Question: I have a 2D array that is 30 across, 20 down. However, the viewport only paints 15 across and 10 down. I had a game like that originally and I've been trying to achieve something like this:

Here's my fiddle: <URL>
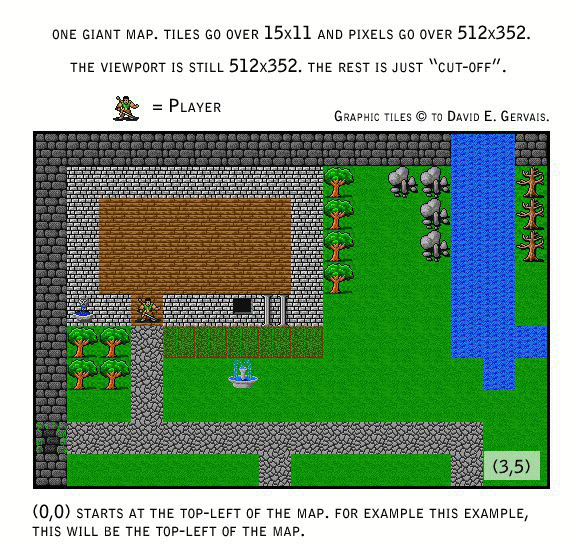
Answer: Here I've made a rudimentary viewport for you:
<URL>
You have to keep track of the viewport X and Y (vX, vY) that represent where you are in the world at large. I also kept the viewport width and height as vars instead of hard coding them in.
You can use the arrow keys to change the viewport X and Y which will scroll the map, drawing only the correct tiles.
Hope that helps! Let me know if you have any questions!
example of viewport moving with player: <URL>
'''
var canvas, context, board, imageObj, tiles, board, display;
var NUM_OF_TILES = 2;
// viewport
var vX = 0,
vY = 0,
vWidth = 15,
vHeight = 10;
var playerX = 0,
playerY = 0;
var worldWidth = 29,
worldHeight = 19;
function loadMap(map) {
if (map == 1) {
return [[0, 0, 0, 0, 0, 0, 0, 0, 0, 0, 0, 0, 0, 0, 0, 0, 0, 0, 0, 0, 0, 0, 0, 0, 0, 0, 0, 0, 0, 0], [0, 1, 1, 1, 1, 1, 1, 1, 1, 1, 1, 1, 1, 1, 1, 1, 1, 1, 1, 1, 1, 1, 1, 1, 1, 1, 1, 1, 1, 0], [0, 1, 1, 1, 1, 1, 1, 1, 1, 1, 1, 1, 1, 1, 1, 1, 1, 1, 1, 1, 1, 1, 1, 1, 1, 1, 1, 1, 1, 0], [0, 1, 1, 2, 1, 1, 1, 1, 1, 1, 1, 1, 2, 2, 2, 2, 2, 2, 2, 2, 2, 2, 2, 2, 2, 1, 1, 1, 1, 0], [0, 1, 1, 2, 1, 1, 1, 1, 1, 2, 2, 2, 2, 1, 1, 1, 1, 1, 1, 1, 1, 1, 1, 1, 1, 2, 1, 1, 1, 0], [0, 1, 1, 2, 1, 1, 2, 2, 2, 2, 1, 1, 1, 1, 1, 1, 1, 1, 1, 1, 1, 1, 1, 1, 1, 2, 2, 1, 1, 0], [0, 1, 1, 2, 2, 1, 2, 1, 1, 1, 1, 1, 1, 1, 1, 1, 1, 1, 1, 1, 1, 1, 1, 1, 1, 1, 2, 1, 1, 0], [0, 1, 1, 1, 2, 2, 2, 2, 2, 2, 2, 2, 2, 1, 1, 1, 1, 1, 1, 1, 2, 2, 2, 1, 1, 1, 2, 1, 1, 0], [0, 1, 1, 1, 1, 1, 2, 1, 1, 1, 1, 1, 2, 1, 1, 1, 1, 1, 1, 2, 2, 1, 2, 1, 1, 1, 2, 1, 1, 0], [0, 1, 1, 1, 1, 1, 2, 1, 1, 1, 1, 1, 2, 1, 1, 1, 1, 1, 1, 2, 1, 1, 1, 2, 1, 1, 2, 1, 1, 0], [0, 1, 1, 1, 1, 1, 2, 1, 1, 1, 1, 2, 2, 1, 1, 1, 1, 1, 1, 2, 1, 1, 1, 2, 1, 1, 2, 1, 1, 0], [0, 1, 1, 1, 1, 1, 2, 1, 1, 1, 1, 2, 1, 1, 1, 1, 1, 1, 2, 1, 1, 1, 1, 2, 1, 1, 2, 1, 1, 0], [0, 1, 1, 1, 1, 1, 2, 1, 1, 1, 1, 2, 1, 1, 1, 1, 1, 2, 1, 1, 1, 1, 1, 2, 1, 1, 2, 1, 1, 0], [0, 1, 1, 1, 1, 1, 2, 1, 1, 1, 1, 2, 2, 2, 2, 2, 2, 1, 1, 1, 1, 1, 2, 2, 1, 1, 2, 1, 1, 0], [0, 1, 1, 1, 1, 2, 2, 1, 1, 1, 1, 1, 1, 1, 1, 1, 1, 1, 1, 1, 1, 1, 2, 1, 1, 1, 2, 1, 1, 0], [0, 1, 1, 1, 1, 2, 1, 1, 1, 1, 1, 1, 1, 1, 1, 1, 1, 1, 1, 1, 1, 1, 2, 1, 1, 2, 1, 1, 1, 0], [0, 1, 1, 1, 1, 2, 2, 2, 2, 2, 2, 2, 2, 2, 2, 1, 1, 1, 1, 1, 1, 1, 2, 2, 2, 1, 1, 1, 1, 0], [0, 1, 1, 1, 1, 1, 1, 1, 1, 1, 1, 1, 1, 1, 2, 2, 1, 1, 1, 1, 1, 1, 1, 1, 1, 1, 1, 1, 1, 0], [0, 1, 1, 1, 1, 1, 1, 1, 1, 1, 1, 1, 1, 1, 1, 1, 1, 1, 1, 1, 1, 1, 1, 1, 1, 1, 1, 1, 0, 0], [0, 0, 0, 0, 0, 0, 0, 0, 0, 0, 0, 0, 0, 0, 0, 0, 0, 0, 0, 0, 0, 0, 0, 0, 0, 0, 0, 0, 0, 0]];
}
}
$(document).ready(function() {
canvas = document.getElementById("canvas");
context = canvas.getContext("2d");
canvas.tabIndex = 0;
canvas.focus();
canvas.addEventListener('keydown', function(e) {
console.log(e);
var key = null;
switch (e.which) {
case 37:
// Left
if (playerX > 0) playerX--;
break;
case 38:
// Up
if (playerY > 0) playerY--;
break;
case 39:
// Right
if (playerX < worldWidth) playerX++;
break;
case 40:
// Down
if (playerY < worldHeight) playerY++;
break;
}
// Okay! The player is done moving, now we have to determine the "best" viewport.
// Ideally the viewport centers the player,
// but if its too close to an edge we'll have to deal with that edge
vX = playerX - Math.floor(0.5 * vWidth);
if (vX < 0) vX = 0;
if (vX+vWidth > worldWidth) vX = worldWidth - vWidth;
vY = playerY - Math.floor(0.5 * vHeight);
if (vY < 0) vY = 0;
if (vY+vHeight > worldHeight) vY = worldHeight - vHeight;
draw();
}, false);
var board = [];
canvas.width = 512;
canvas.height = 352;
board = loadMap(1);
imageObj = new Image();
tiles = [];
var loadedImagesCount = 0;
for (x = 0; x <= NUM_OF_TILES; x++) {
var imageObj = new Image(); // new instance for each image
imageObj.src = "http://mystikrpg.com/canvas/img/tiles/t" + x + ".png";
imageObj.onload = function() {
// console.log("Added tile ... "+loadedImagesCount);
loadedImagesCount++;
if (loadedImagesCount == NUM_OF_TILES) {
// Onces all tiles are loaded ...
// We paint the map
draw();
}
};
tiles.push(imageObj);
}
function draw() {
context.clearRect(0,0,canvas.width, canvas.height);
for (y = 0; y <= vHeight; y++) {
for (x = 0; x <= vWidth; x++) {
theX = x * 32;
theY = y * 32;
context.drawImage(tiles[board[y+vY][x+vX]], theX, theY, 32, 32);
}
}
context.fillStyle = 'red';
context.fillRect((playerX-vX)*32, (playerY-vY)*32, 32, 32);
}
});
'''